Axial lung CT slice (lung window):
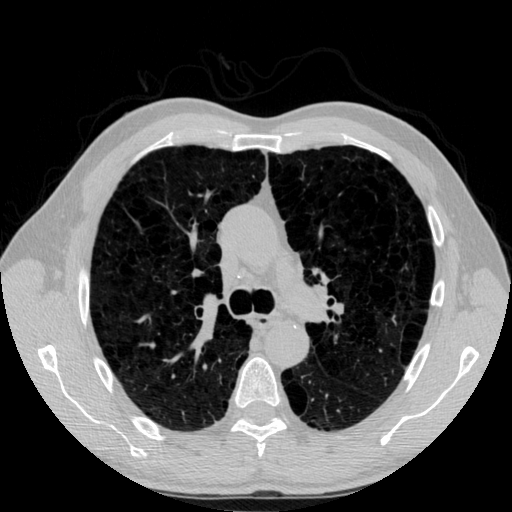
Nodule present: no